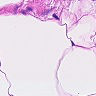
Metastatic tissue present: no